Question: I am developing C# Windows application that uses joeblogs WordPress api to post to WordPress blogs via this application. I have tested sample program with localhost url as localhost/wordpress/xmlrpc.php, it worked fine and posted successfully but when I changed url to <URL> to post online then it generates below mentioned exception
> An unhandled exception of type 'CookComputing.XmlRpc.XmlRpcFaultException' occurred in CookComputing.XmlRpcV2.dllAdditional information: Server returned a fault exception: [401] Sorry, you are not allowed to publish posts on this site.
Code:

Solutions I tried were:
- -
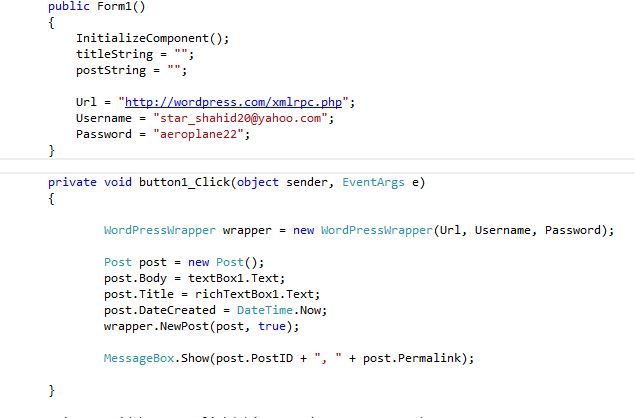
Answer: Looking at your code you are trying to publish directly to wordpress.com.
The URL should be 'starshahid20.wordpress.com'
Understandably, you don't have permission to write to wordpress.com